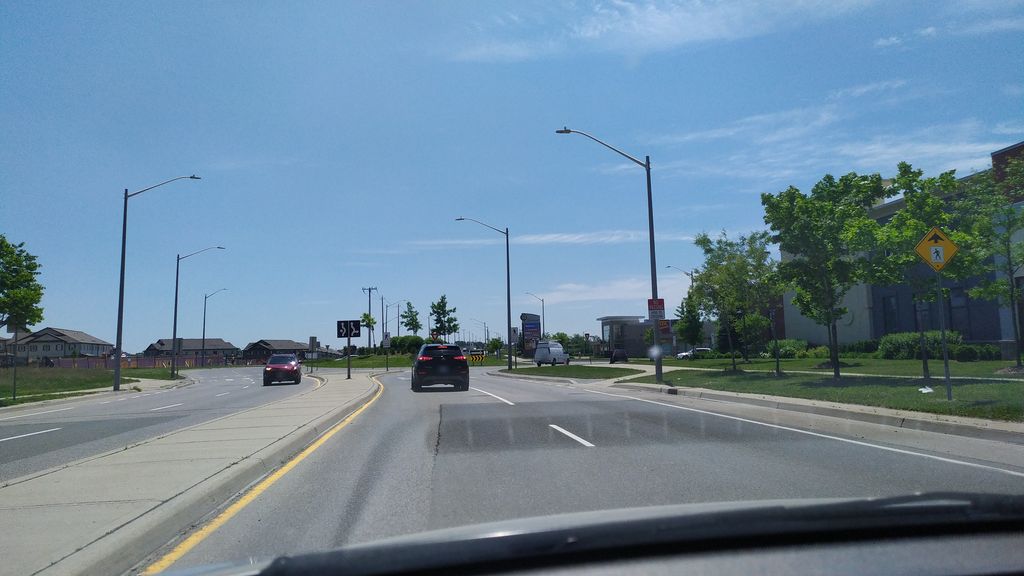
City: kitchener-waterloo